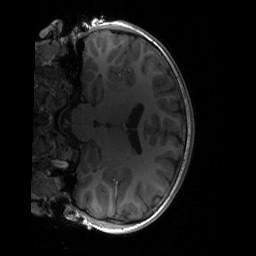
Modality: T1w
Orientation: coronal
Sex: male
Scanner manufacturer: siemens
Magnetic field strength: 3 T
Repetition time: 1.9 s
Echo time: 0.00243 s